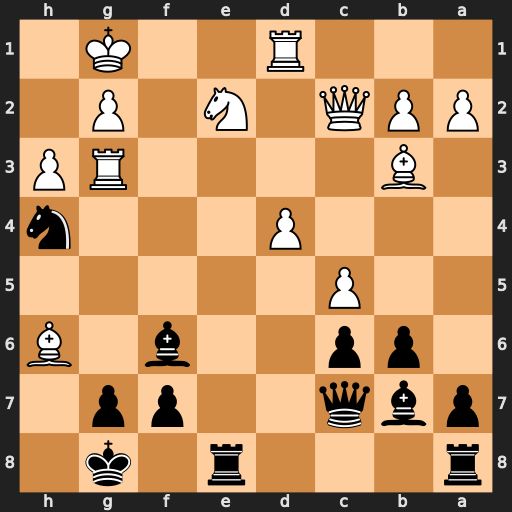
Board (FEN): r3r1k1/pbq2pp1/1pp2b1B/2P5/3P3n/1B4RP/PPQ1N1P1/3R2K1
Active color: b
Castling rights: -
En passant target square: -
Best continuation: Rxe2 Rxg7+ Bxg7